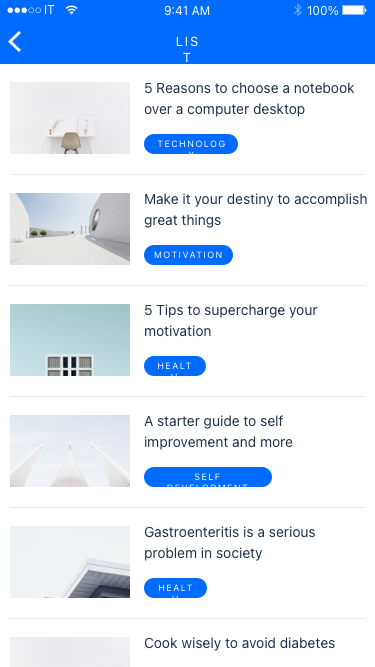
Text in this UI design:
Cook wisely to avoid diabetes
HEALTH
Gastroenteritis is a serious
problem in society
SELF DEVELOPMENT
A starter guide to self
improvement and more
HEALTH
5 Tips to supercharge your motivation
MOTIVATION
Make it your destiny to accomplish great things
TECHNOLOGY
5 Reasons to choose a notebook over a computer desktop
LIST
100%
9:41 AM
IT